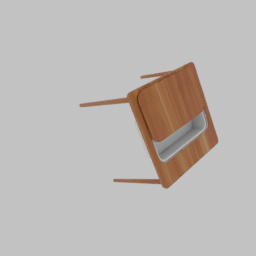
Label: furniture